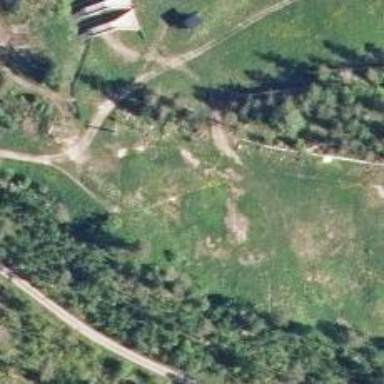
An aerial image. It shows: Path.